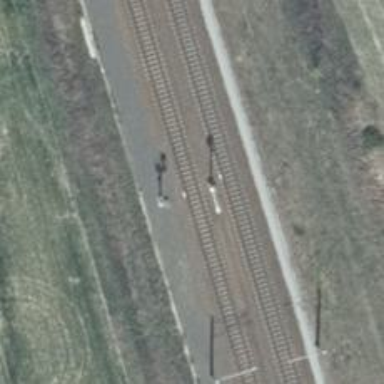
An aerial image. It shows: Railway signal.